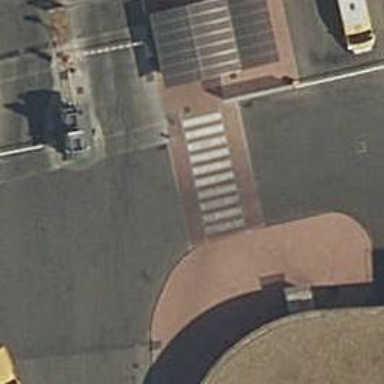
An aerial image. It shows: Kerb serving as barrier.